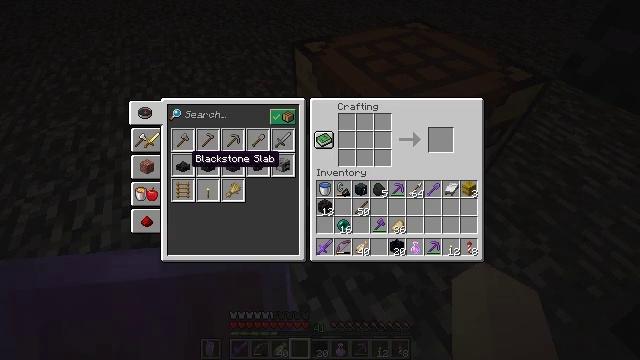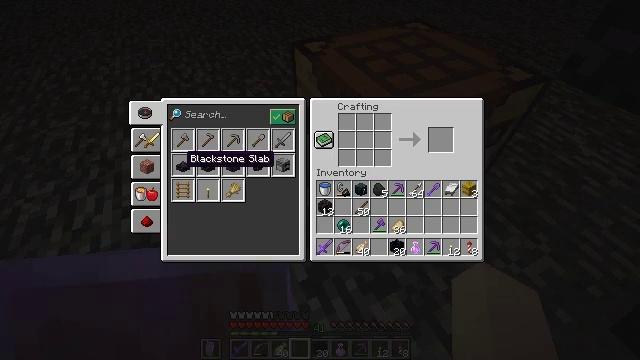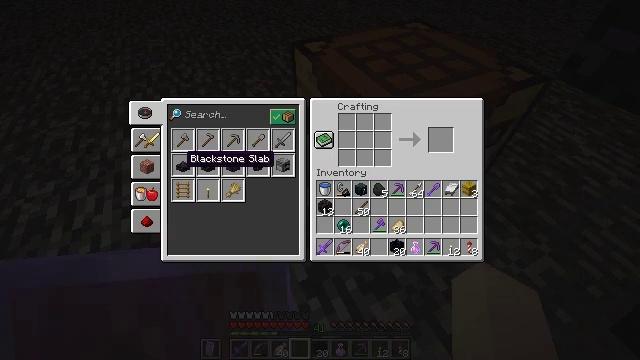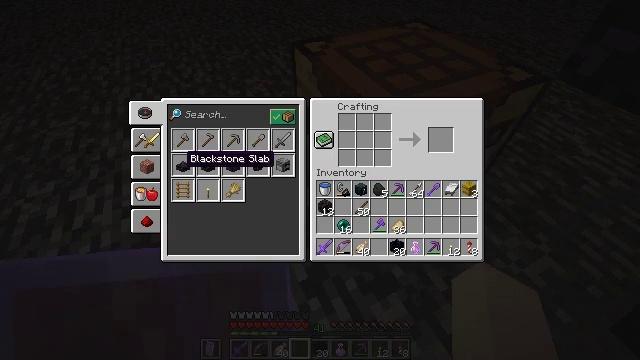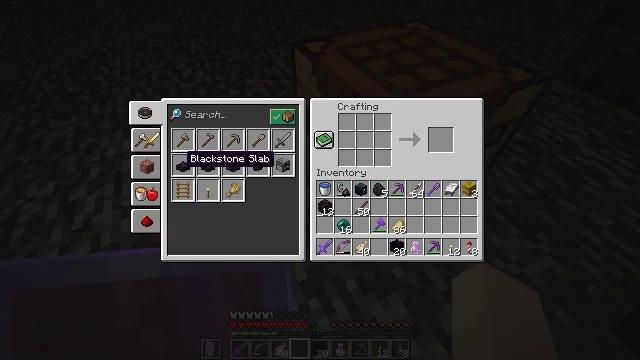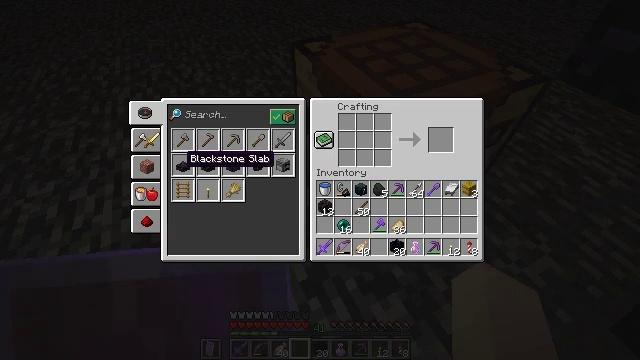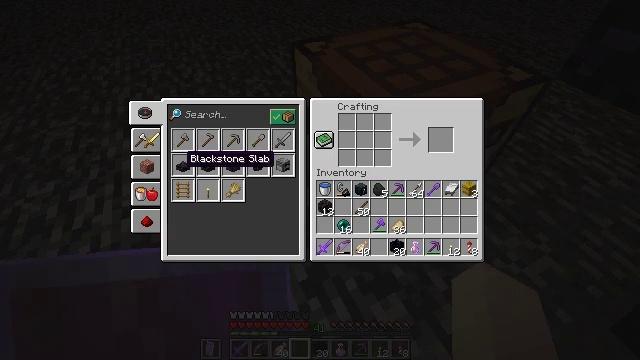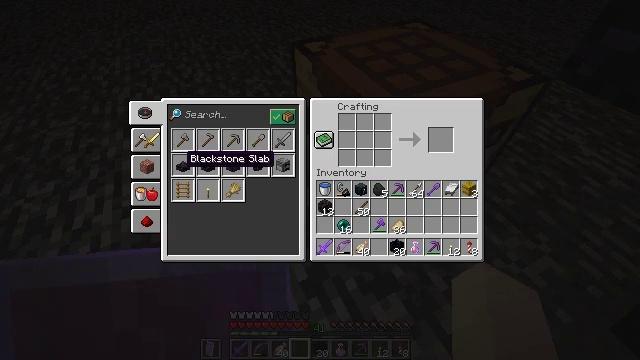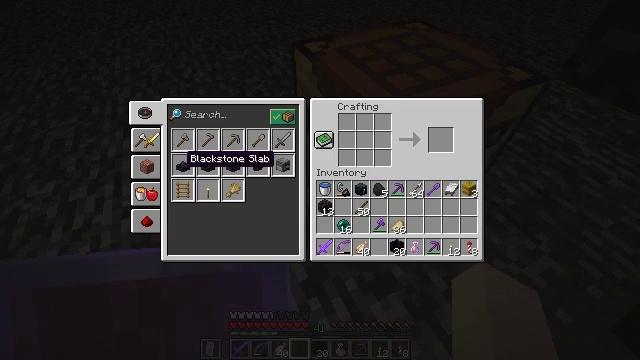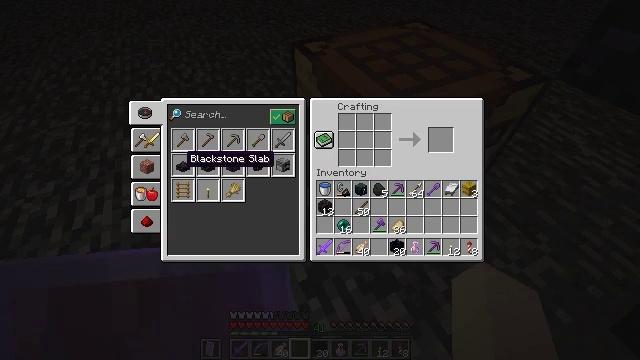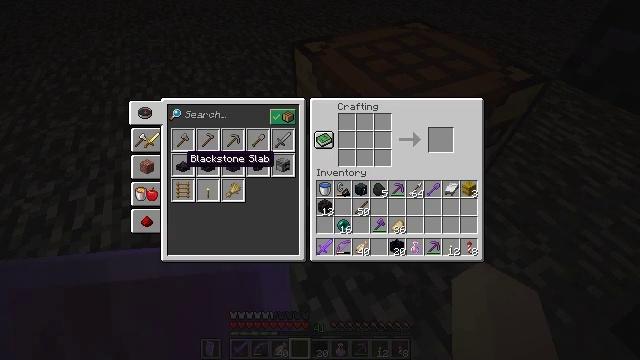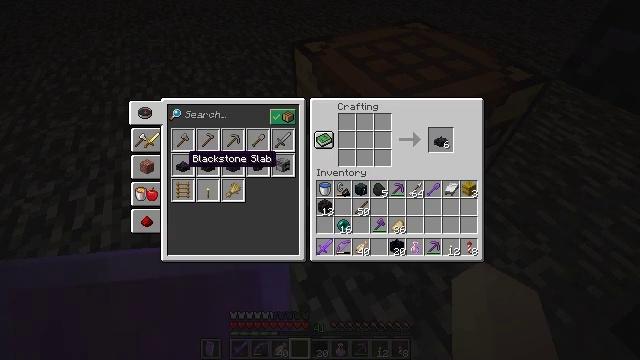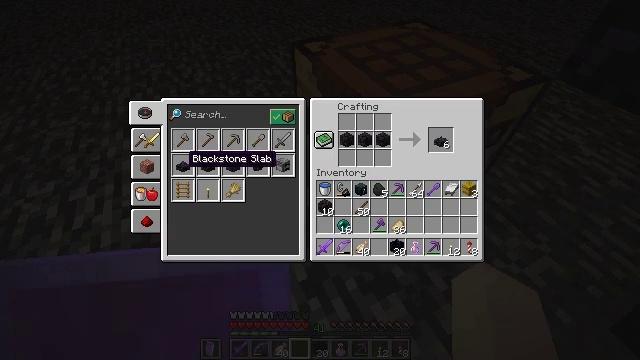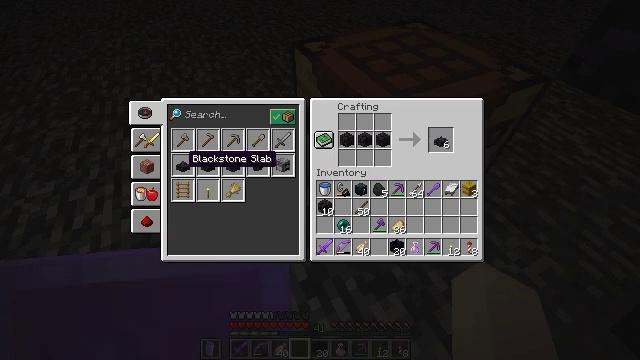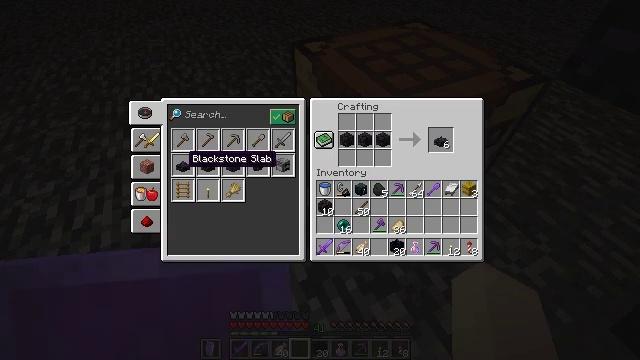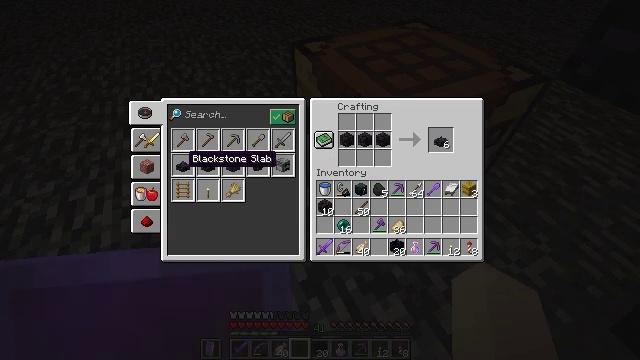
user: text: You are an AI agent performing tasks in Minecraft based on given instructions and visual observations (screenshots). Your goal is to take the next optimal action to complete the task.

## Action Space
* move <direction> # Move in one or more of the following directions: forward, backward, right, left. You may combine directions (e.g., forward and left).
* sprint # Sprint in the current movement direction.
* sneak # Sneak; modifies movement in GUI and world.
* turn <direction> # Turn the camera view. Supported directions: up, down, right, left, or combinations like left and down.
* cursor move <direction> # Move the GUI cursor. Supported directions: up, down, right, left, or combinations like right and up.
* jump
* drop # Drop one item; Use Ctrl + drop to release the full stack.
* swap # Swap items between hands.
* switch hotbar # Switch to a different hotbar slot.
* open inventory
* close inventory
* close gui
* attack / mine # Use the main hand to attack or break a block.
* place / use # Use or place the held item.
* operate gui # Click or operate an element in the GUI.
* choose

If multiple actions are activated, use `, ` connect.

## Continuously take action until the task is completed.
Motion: motion action
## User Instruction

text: craft item blackstone slab
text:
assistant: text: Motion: no_op
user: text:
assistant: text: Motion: no_op
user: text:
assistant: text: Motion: no_op
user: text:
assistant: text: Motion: no_op
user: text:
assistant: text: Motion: no_op
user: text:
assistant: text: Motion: attack / mine
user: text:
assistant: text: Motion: attack / mine
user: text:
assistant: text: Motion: attack / mine
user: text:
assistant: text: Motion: no_op
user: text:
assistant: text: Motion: no_op
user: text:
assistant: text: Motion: no_op
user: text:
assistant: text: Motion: no_op
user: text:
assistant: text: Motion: no_op
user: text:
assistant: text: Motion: no_op
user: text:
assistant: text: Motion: no_op
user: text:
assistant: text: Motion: no_op
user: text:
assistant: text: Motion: no_op
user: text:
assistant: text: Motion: no_op
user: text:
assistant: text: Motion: no_op
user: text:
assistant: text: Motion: no_op
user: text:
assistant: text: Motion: no_op
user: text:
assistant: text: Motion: no_op
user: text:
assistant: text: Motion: no_op
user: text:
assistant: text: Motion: no_op
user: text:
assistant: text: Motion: no_op
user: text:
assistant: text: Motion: no_op
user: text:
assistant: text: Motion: turn right
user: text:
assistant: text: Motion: turn right and up
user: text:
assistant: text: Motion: turn right
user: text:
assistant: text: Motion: turn right